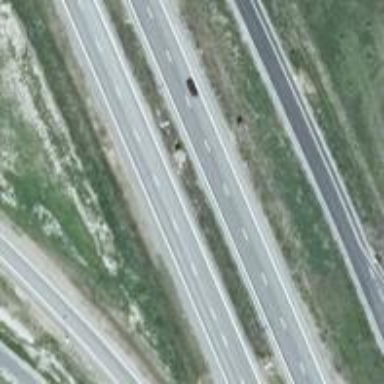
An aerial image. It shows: Asphalt motorway.